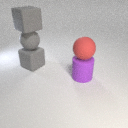
large gray rubber sphere to the left of large red rubber sphere